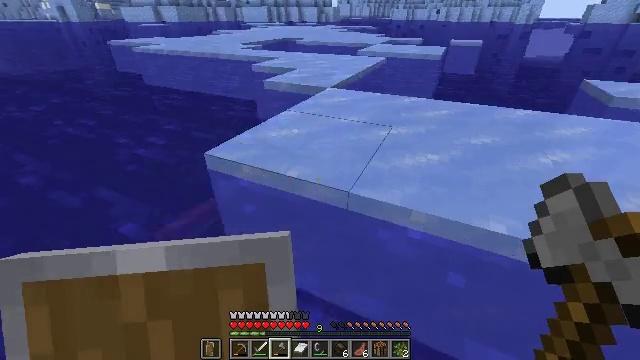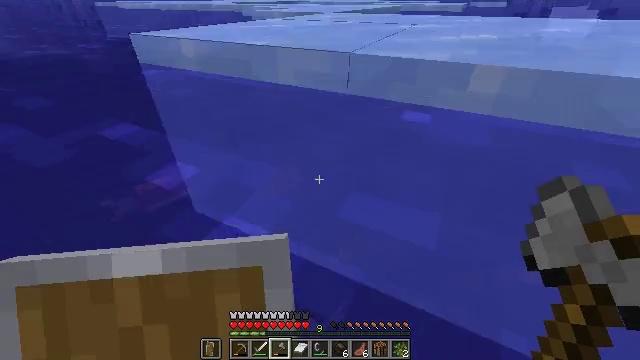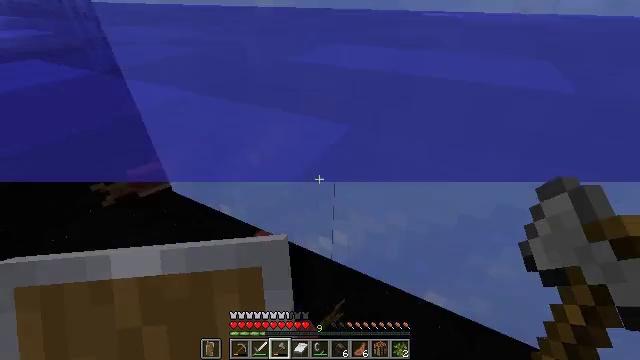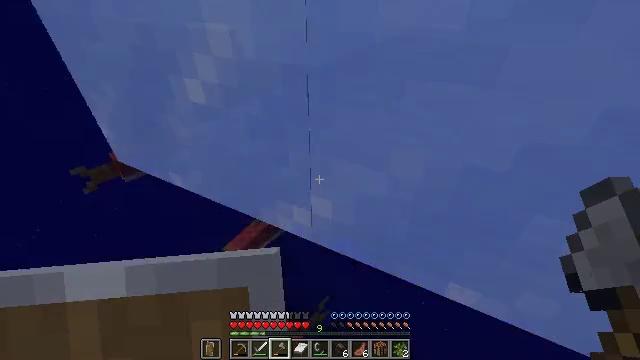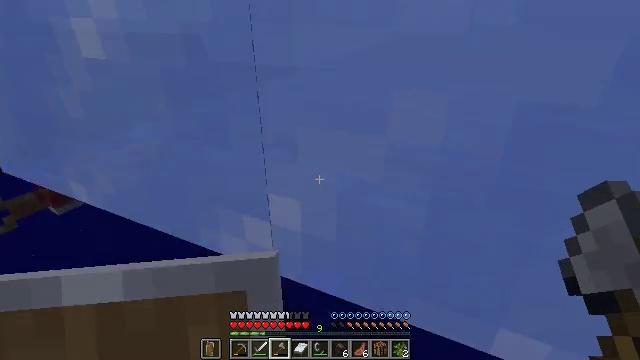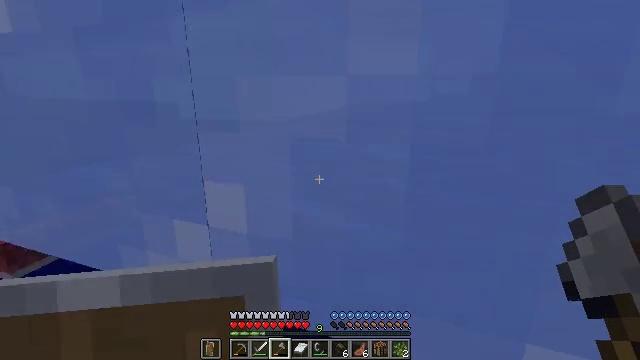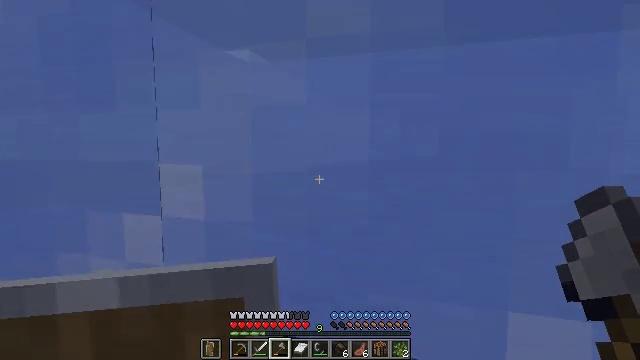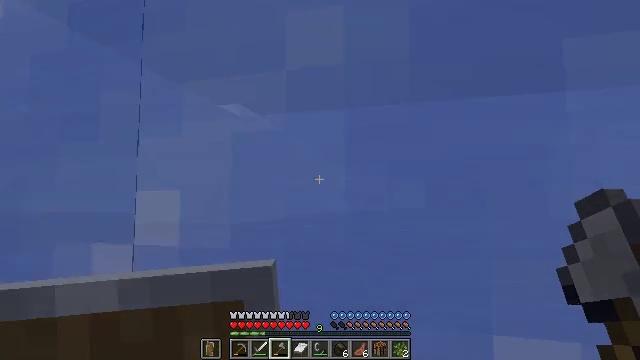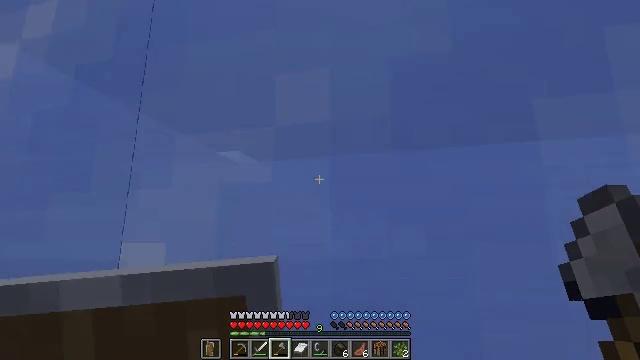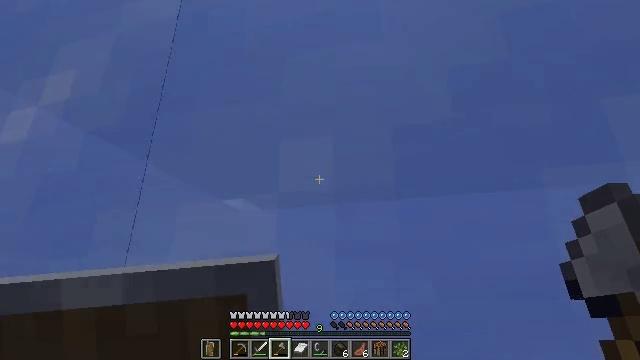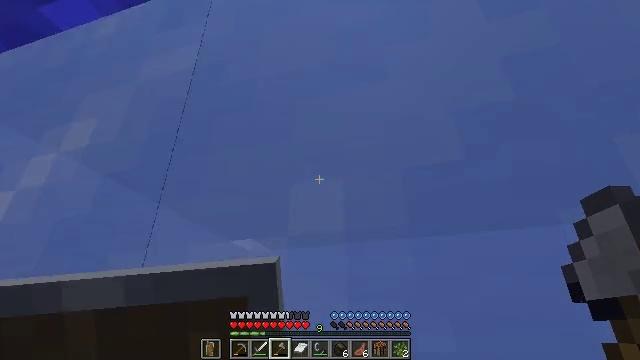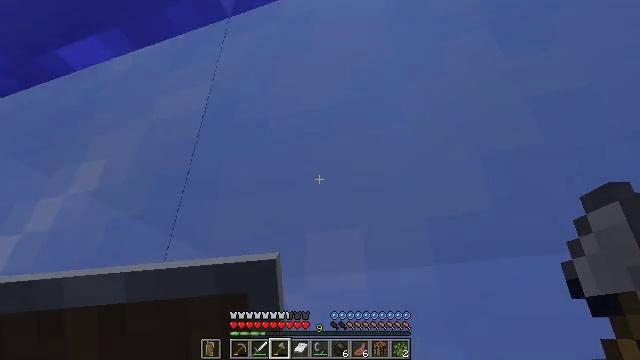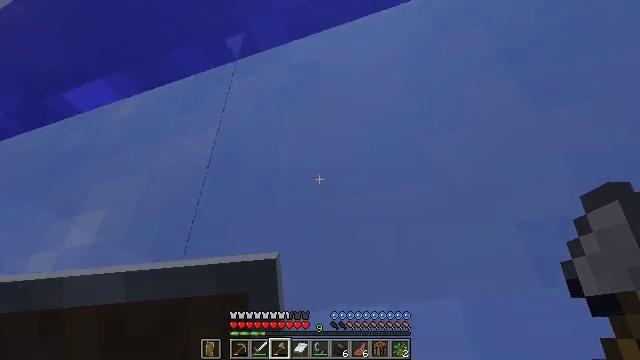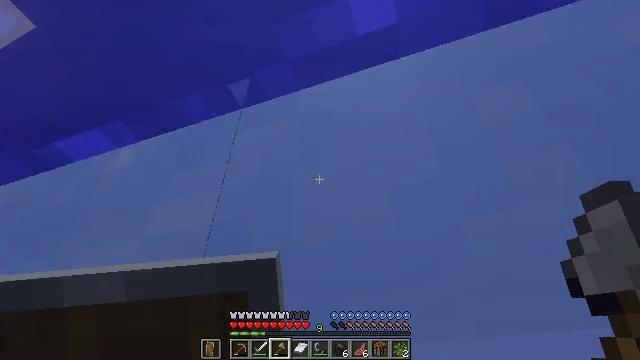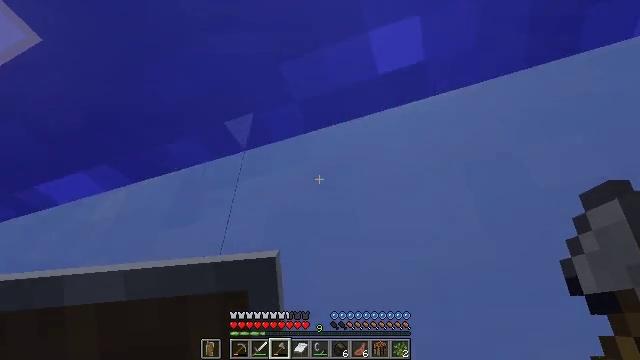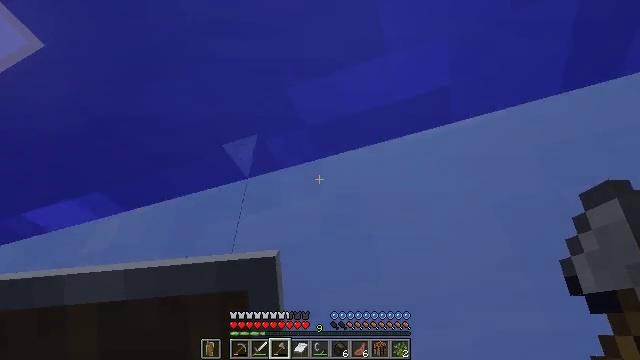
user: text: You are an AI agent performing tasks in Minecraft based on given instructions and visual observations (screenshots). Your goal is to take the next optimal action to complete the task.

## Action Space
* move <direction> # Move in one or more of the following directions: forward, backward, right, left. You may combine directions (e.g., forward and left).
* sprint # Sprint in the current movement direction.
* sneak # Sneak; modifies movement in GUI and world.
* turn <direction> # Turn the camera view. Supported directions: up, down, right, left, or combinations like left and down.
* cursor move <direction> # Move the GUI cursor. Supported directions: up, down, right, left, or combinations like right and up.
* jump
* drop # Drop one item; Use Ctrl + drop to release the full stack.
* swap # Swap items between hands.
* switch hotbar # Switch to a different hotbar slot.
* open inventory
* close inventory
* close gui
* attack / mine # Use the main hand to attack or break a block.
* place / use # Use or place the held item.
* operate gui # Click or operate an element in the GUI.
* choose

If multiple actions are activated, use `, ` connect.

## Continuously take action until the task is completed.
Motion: motion action
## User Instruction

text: Collect packed ice using a pickaxe.
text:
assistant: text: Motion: move forward and move right, turn left and down
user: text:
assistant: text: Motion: move forward and move right
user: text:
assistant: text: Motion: move forward and move right
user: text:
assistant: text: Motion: move forward and move right, turn right and up
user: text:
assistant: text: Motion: move forward and move right, turn right and up, jump
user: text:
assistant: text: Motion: move forward and move right, turn right and up, jump
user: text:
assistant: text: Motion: move forward, turn right and up, jump
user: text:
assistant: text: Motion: move forward, turn up, jump
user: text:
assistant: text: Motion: move forward, turn up
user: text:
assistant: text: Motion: move forward, turn left and up
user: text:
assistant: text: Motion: move forward, turn left and up, jump
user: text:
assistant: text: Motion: move forward, turn up, jump
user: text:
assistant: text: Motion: move forward, turn up, jump
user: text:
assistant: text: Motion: move forward, turn up, jump
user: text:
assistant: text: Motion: move forward
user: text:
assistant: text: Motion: move forward, jump
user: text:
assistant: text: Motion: move forward, jump
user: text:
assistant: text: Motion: move forward, turn right and down, jump
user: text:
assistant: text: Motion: move forward, turn right and down, jump
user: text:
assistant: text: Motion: move forward, turn right and down, jump
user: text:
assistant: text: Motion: move forward, turn right and down
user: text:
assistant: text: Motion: move forward, turn down
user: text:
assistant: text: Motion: move forward, turn down
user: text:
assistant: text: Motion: move forward, turn down
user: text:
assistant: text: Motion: move forward, turn right and down
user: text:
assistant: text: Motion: move forward, turn right and down
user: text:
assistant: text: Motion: move forward, turn down
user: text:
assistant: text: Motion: move forward, turn down, jump
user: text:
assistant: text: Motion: move forward, turn down, jump
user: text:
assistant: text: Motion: move forward, turn down, jump